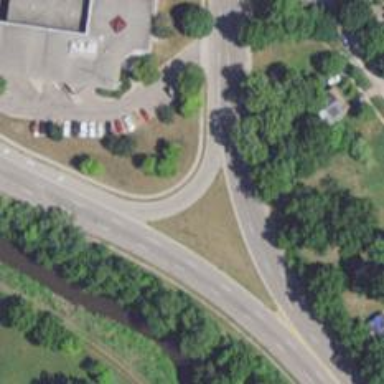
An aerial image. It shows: Secondary link road.